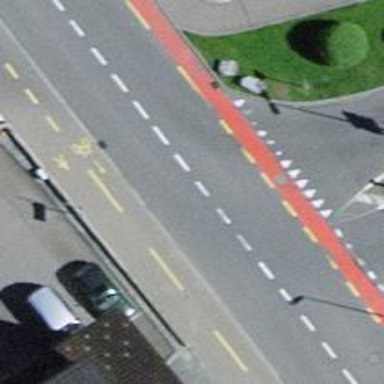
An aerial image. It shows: Asphalt road with primary highway designation. There is designated left lane for cyclists.